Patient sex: F
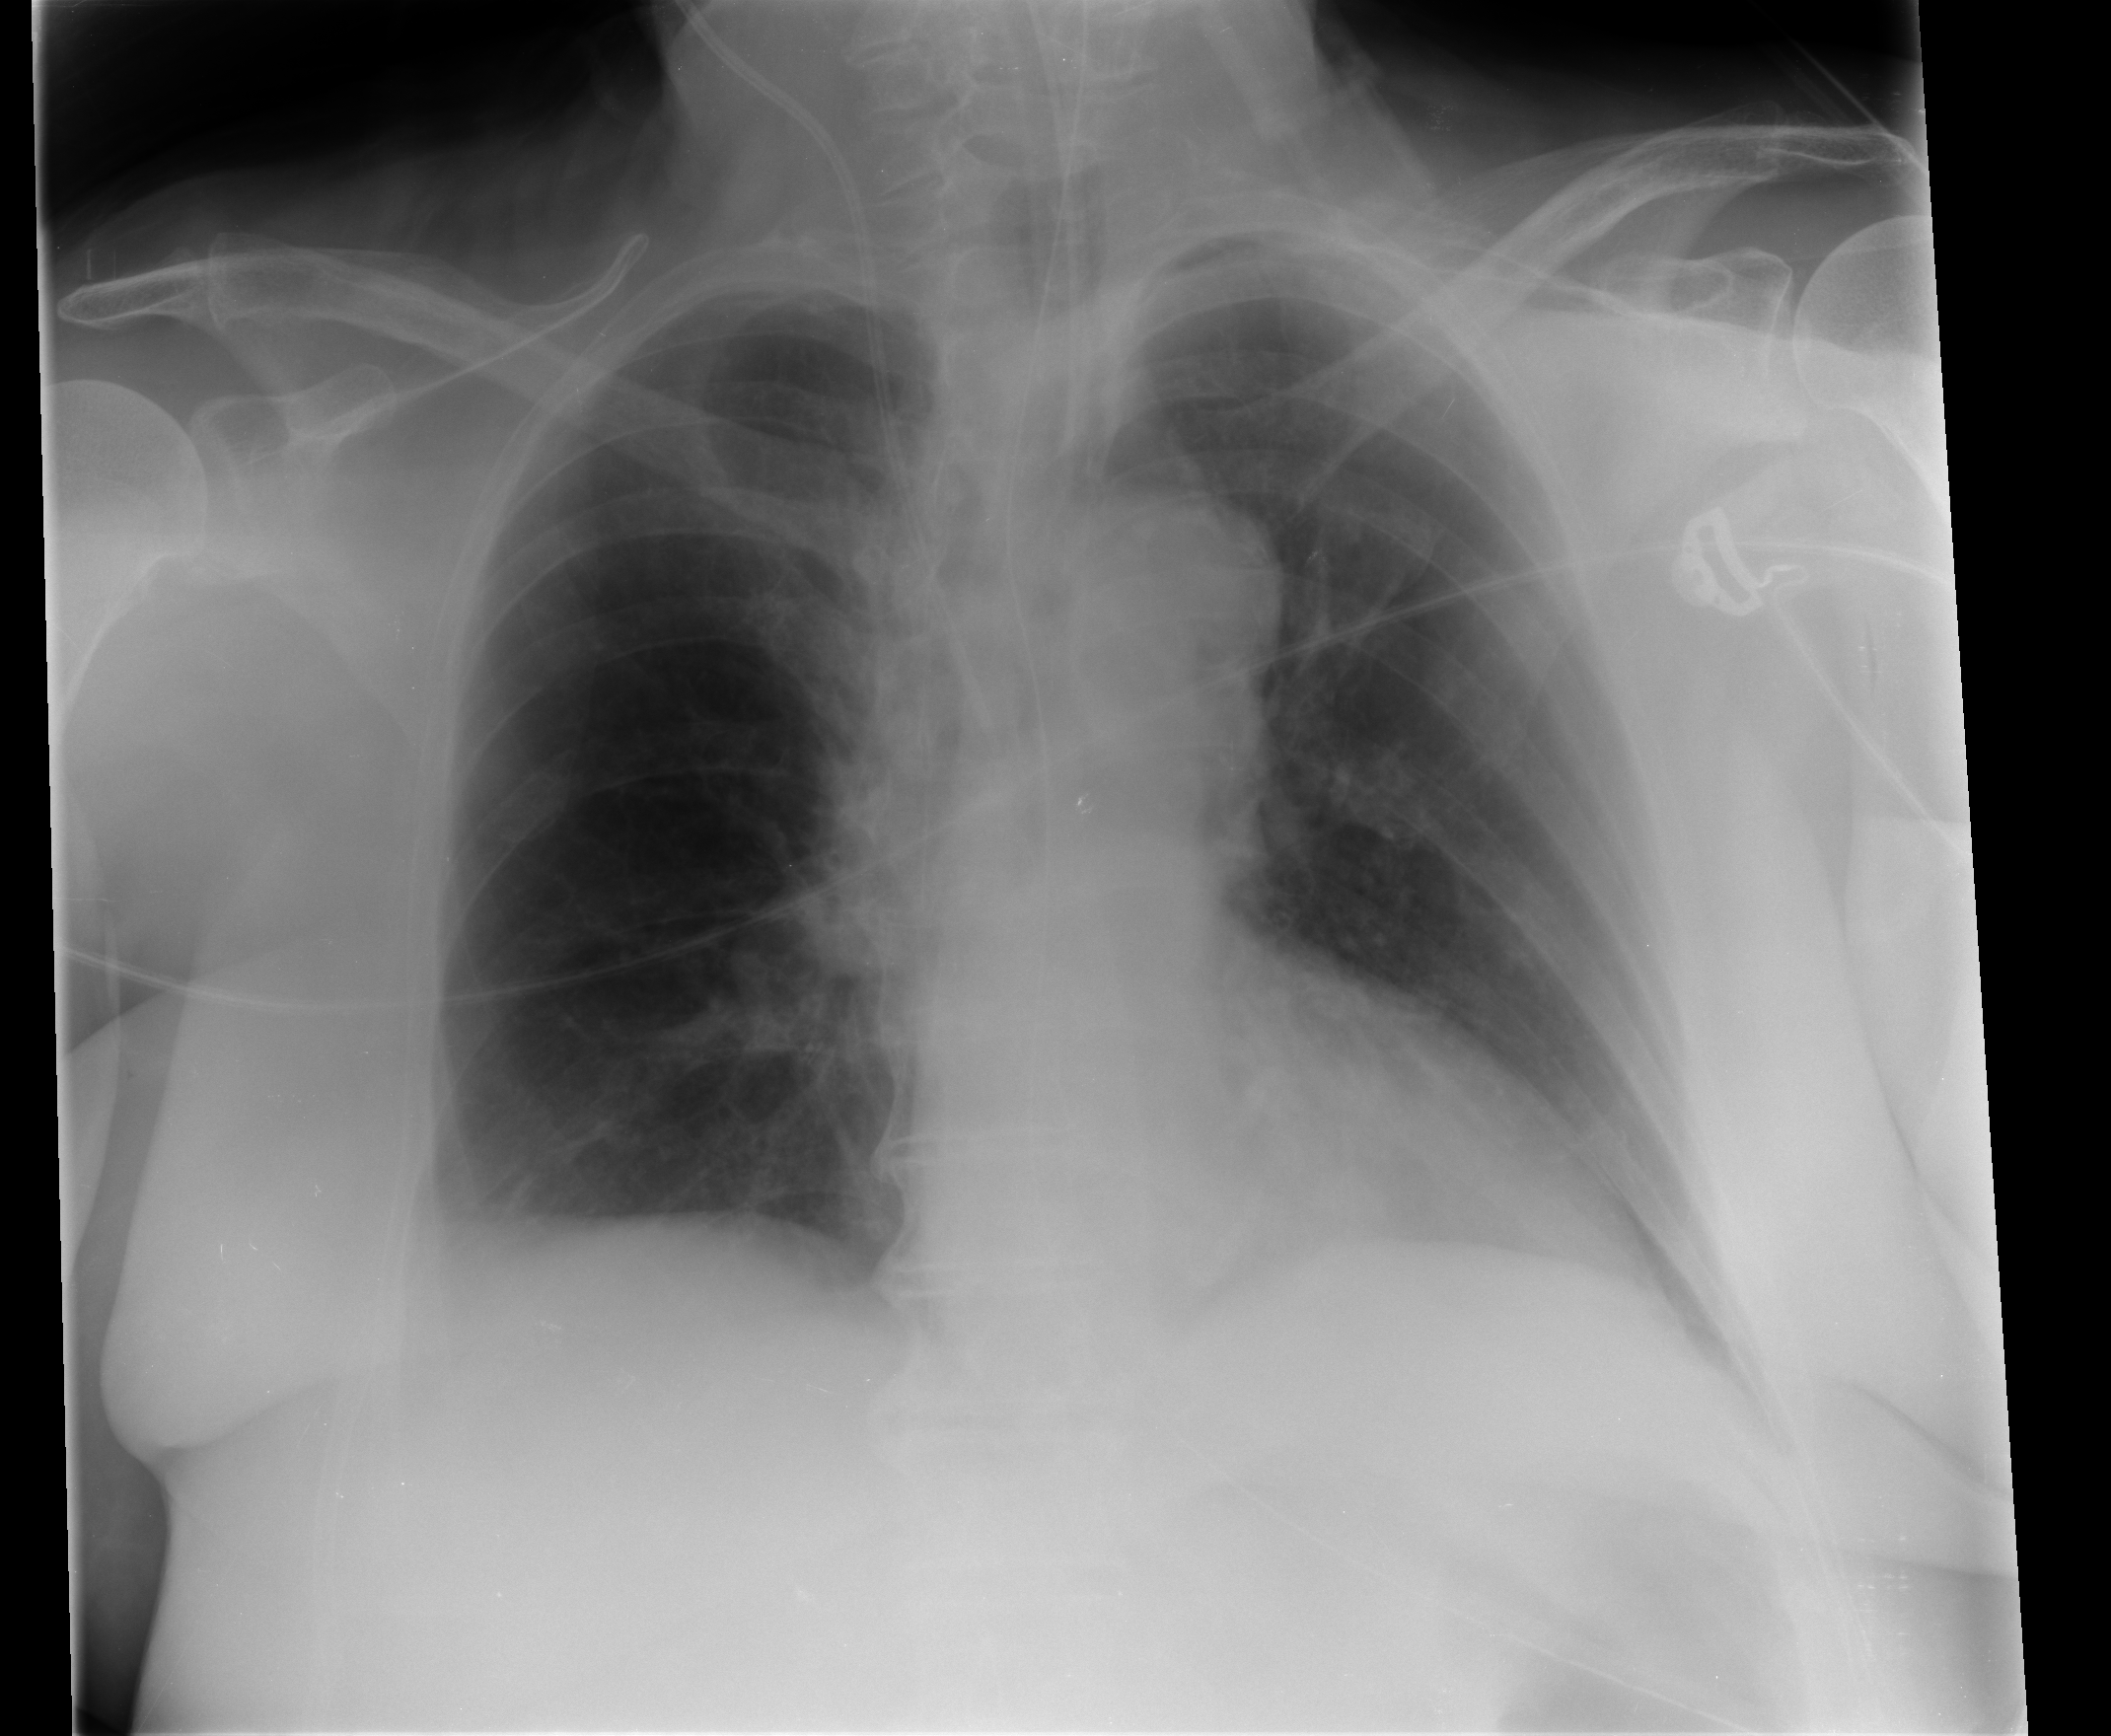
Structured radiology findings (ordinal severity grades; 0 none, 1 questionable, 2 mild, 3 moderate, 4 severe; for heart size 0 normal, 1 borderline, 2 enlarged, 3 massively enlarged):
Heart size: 0
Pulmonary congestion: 0
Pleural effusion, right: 1
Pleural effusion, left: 0
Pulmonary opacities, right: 0
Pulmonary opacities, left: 0
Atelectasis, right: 2
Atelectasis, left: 0